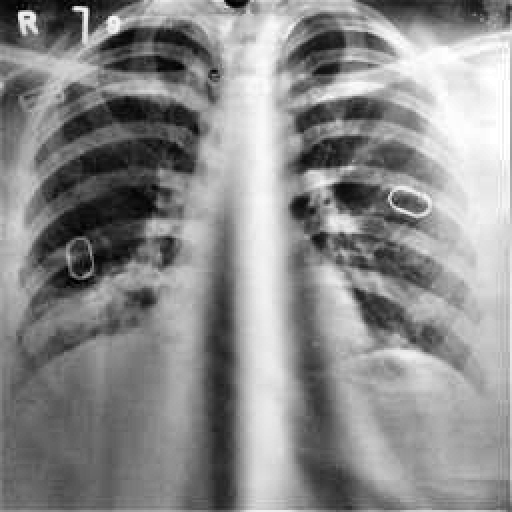
Finding: TUBERCULOSIS